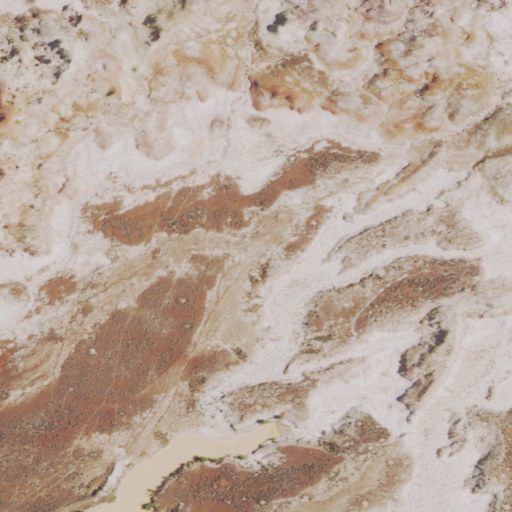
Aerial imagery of mountain in Wyoming named Double Butte containing shrub, barren land, and grassland